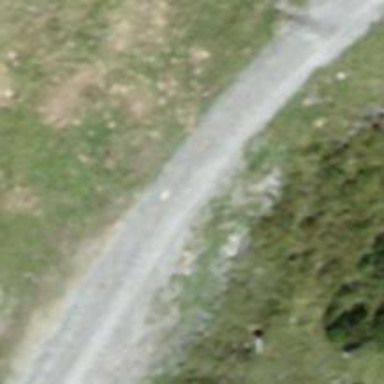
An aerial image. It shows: Gravel track with excellent trail visibility.